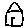
Label: house